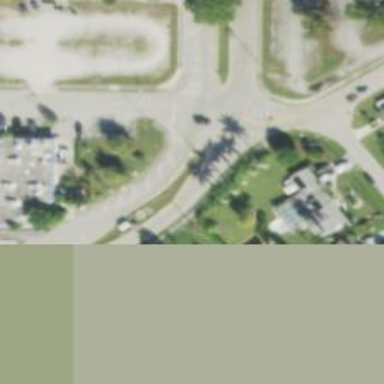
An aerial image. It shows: Grassy area with traffic island.